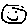
Label: smiley face